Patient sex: M
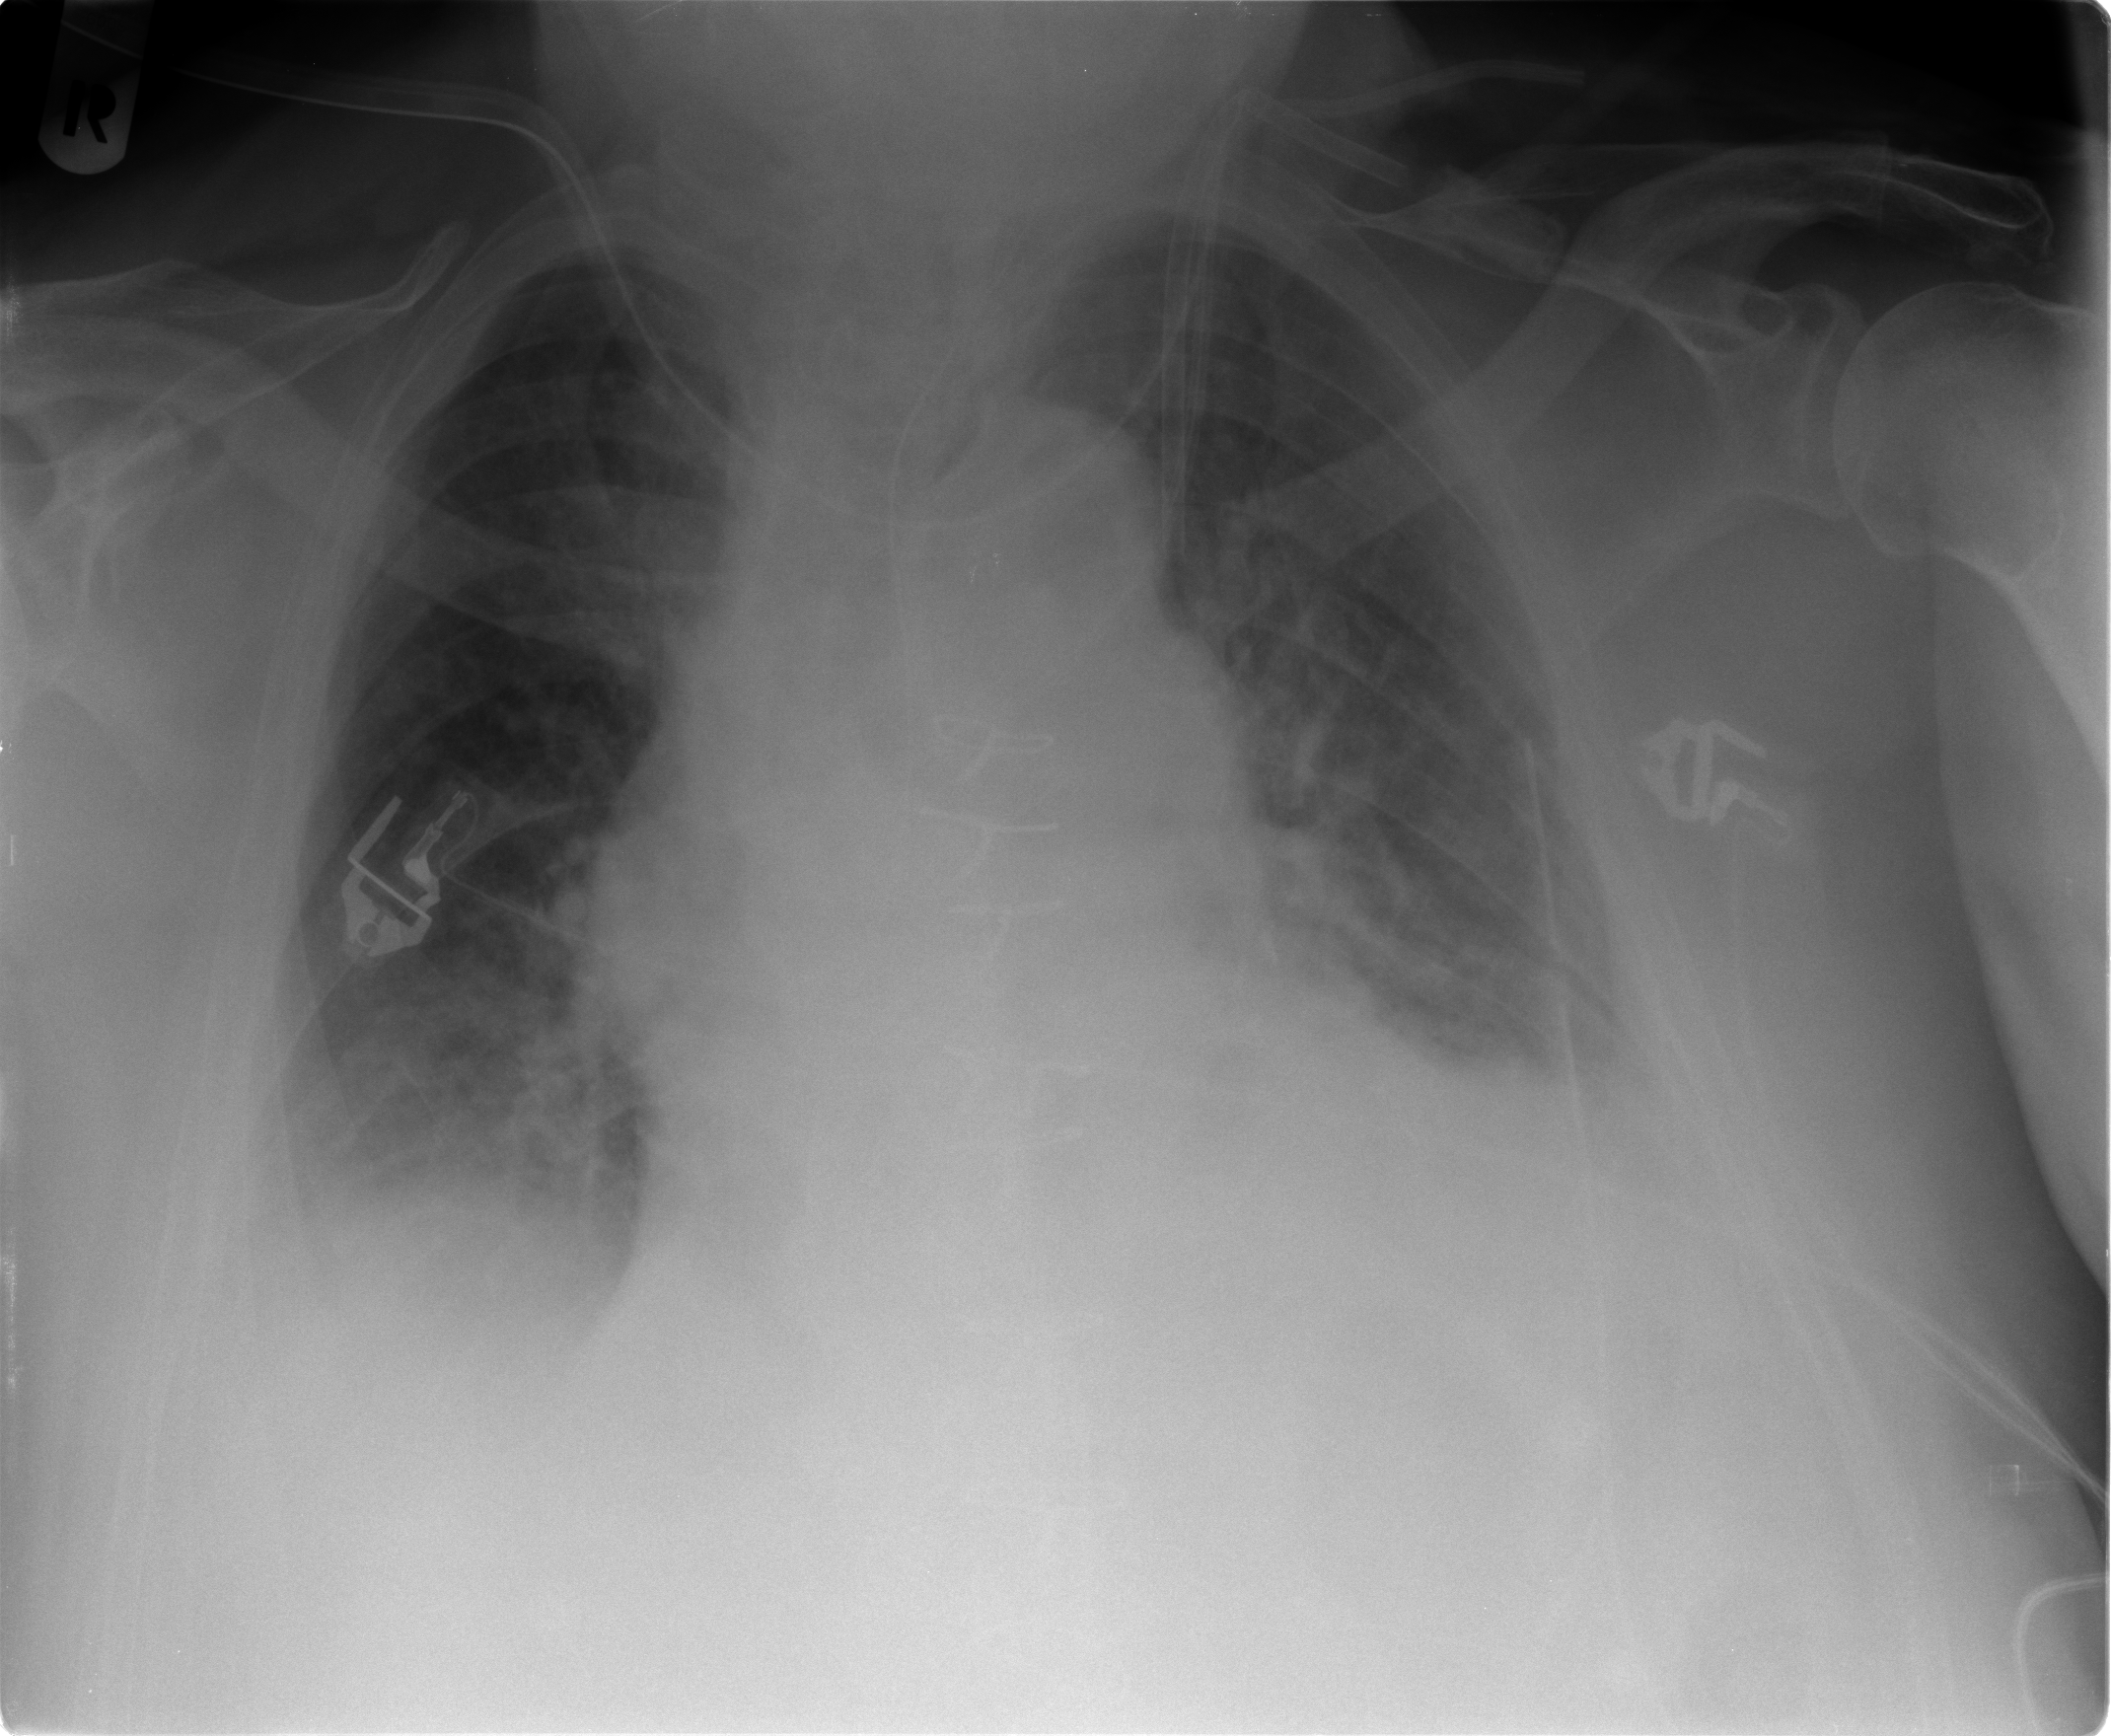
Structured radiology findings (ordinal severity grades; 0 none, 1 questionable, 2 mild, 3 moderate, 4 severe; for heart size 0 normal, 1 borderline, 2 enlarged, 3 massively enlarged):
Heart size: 2
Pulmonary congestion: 2
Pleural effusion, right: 1
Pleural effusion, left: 2
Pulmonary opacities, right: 0
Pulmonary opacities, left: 0
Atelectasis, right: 2
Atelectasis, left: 2